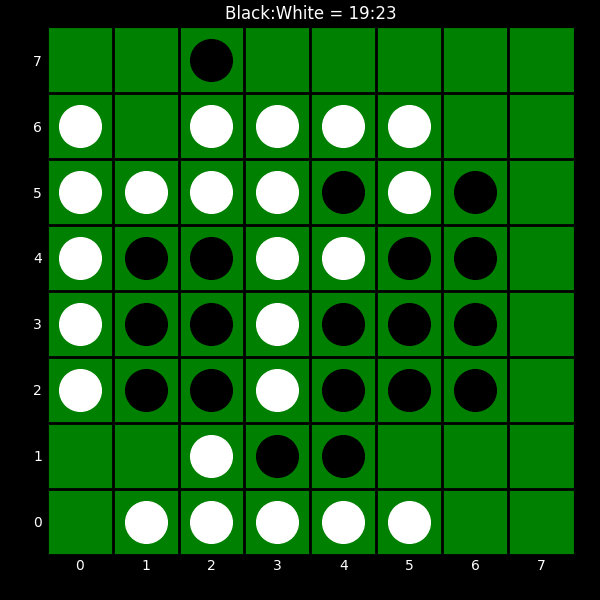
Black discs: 19
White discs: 23